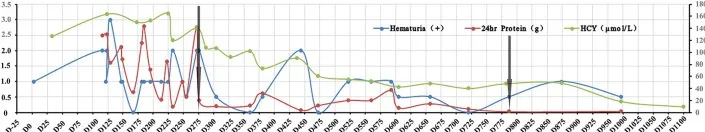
Changes in hematuria, proteinuria, and serum homocysteine during treatment. The X-axis indicates the time points of treatment and follow up, the left Y-axis represents the 24-h urine protein and hematuria, and the right Y-axis represents the serum homocysteine concentration. The green curve denotes the serum homocysteine concentration, the red curve represents hematuria (0.5 indicates + -, 1 indicates +, 2 indicates ++, and 3 indicates + + +), and the blue curve represents the 24-h urine protein. The left arrow indicates the time of initial OHCbl treatment, and the right arrow indicated the time of revised treatment.
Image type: chart (chart)